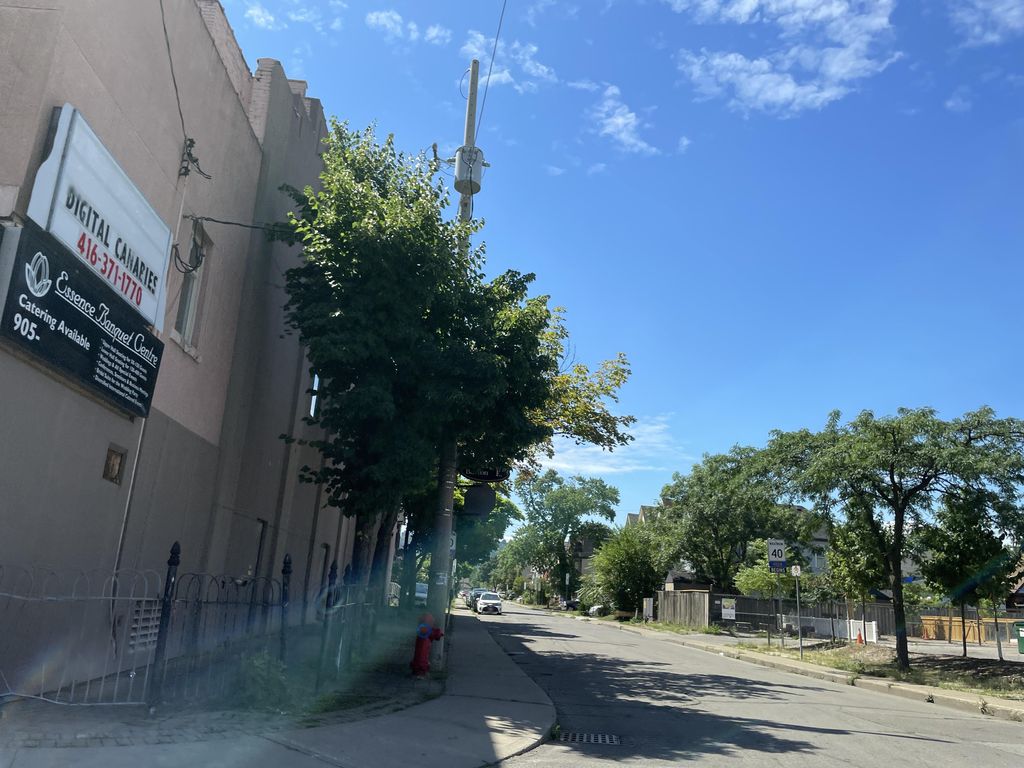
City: hamilton